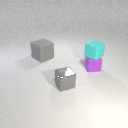
small cyan rubber cube above small purple rubber cube